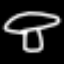
Label: mushroom